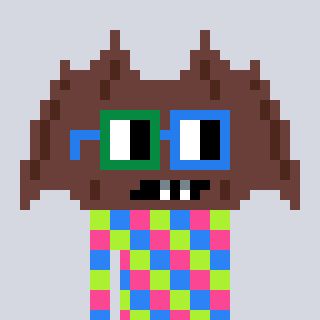
a pixel art character with square green and blue glasses, a bat-shaped head and a redpinkish-colored body on a cool background